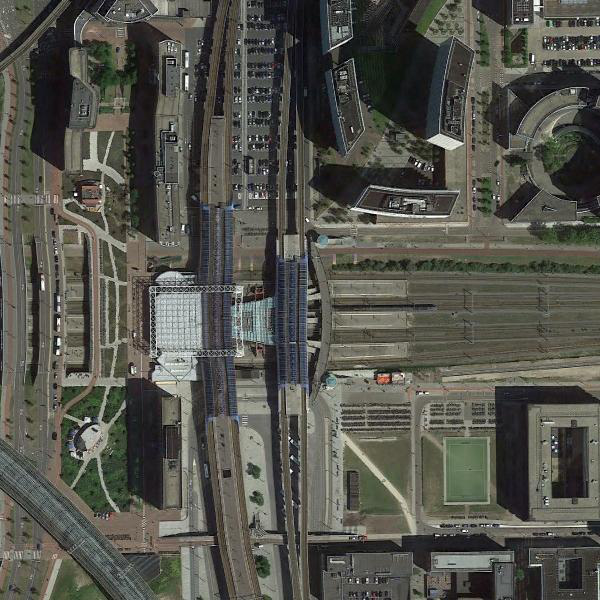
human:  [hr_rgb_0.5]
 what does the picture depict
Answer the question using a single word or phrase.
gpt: railway station